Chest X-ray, AP view. Patient: 80 years old, sex M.
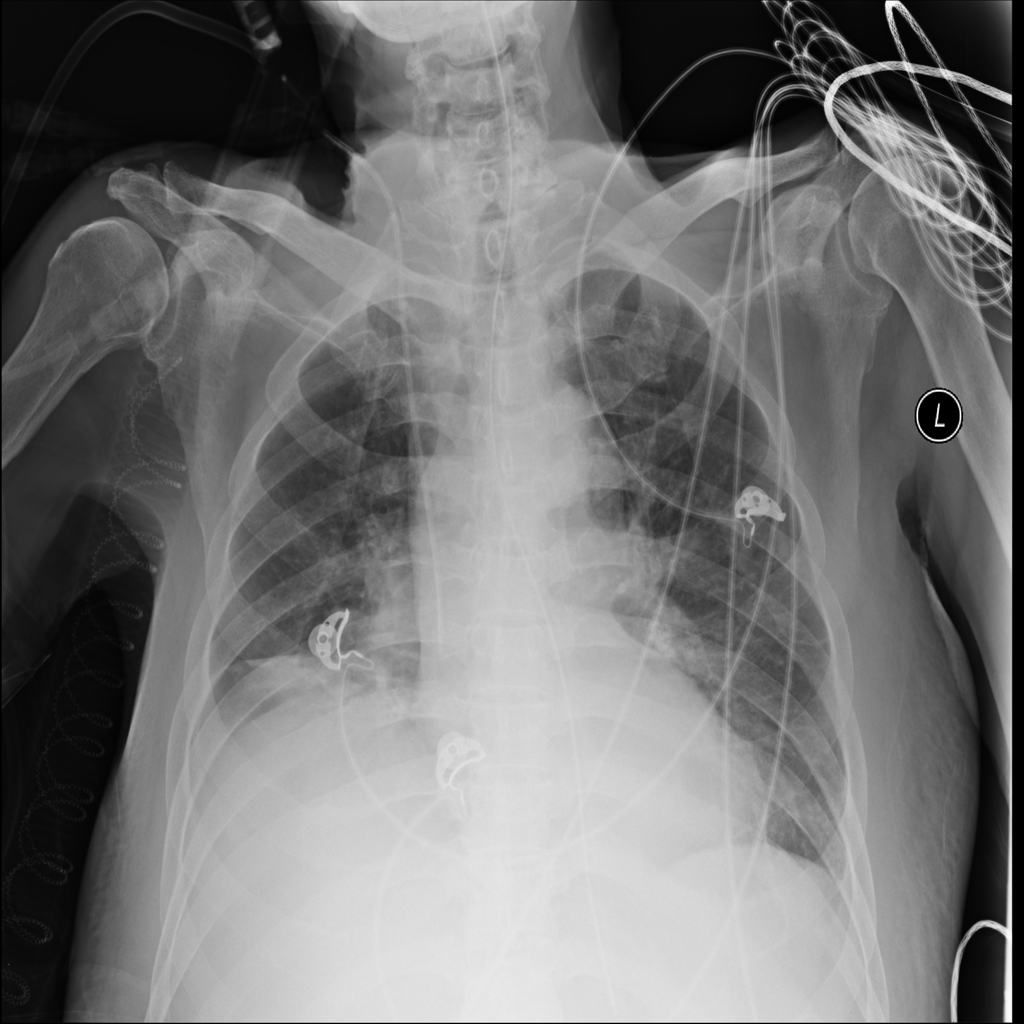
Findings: No Finding